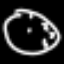
Label: clock